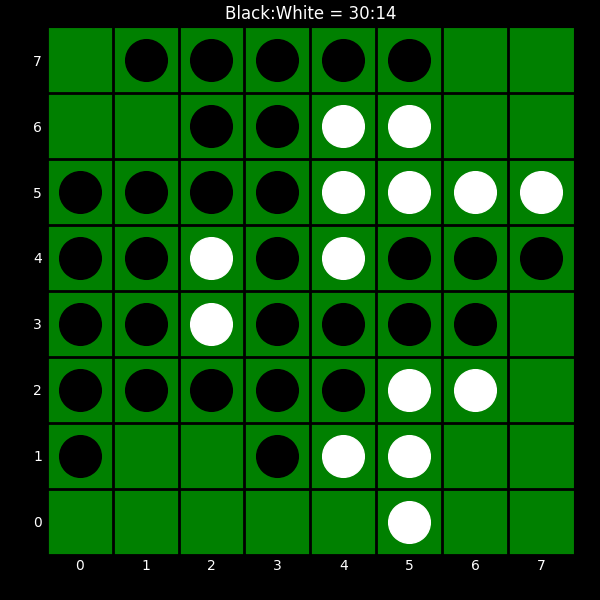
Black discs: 30
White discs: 14